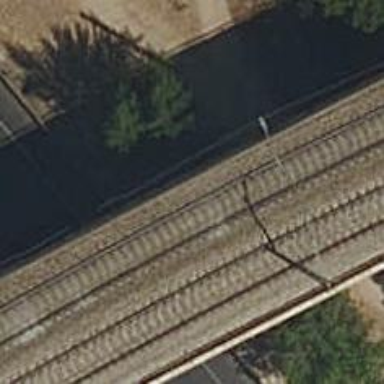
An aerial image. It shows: Bridge with electrified railway tracks featuring contact line.